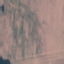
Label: AnnualCrop